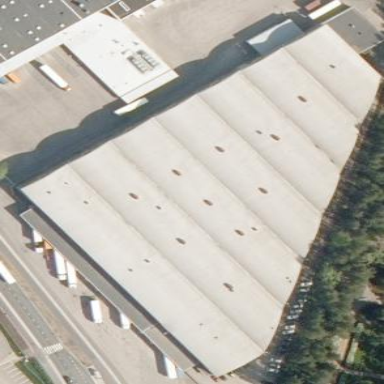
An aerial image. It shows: Warehouse.